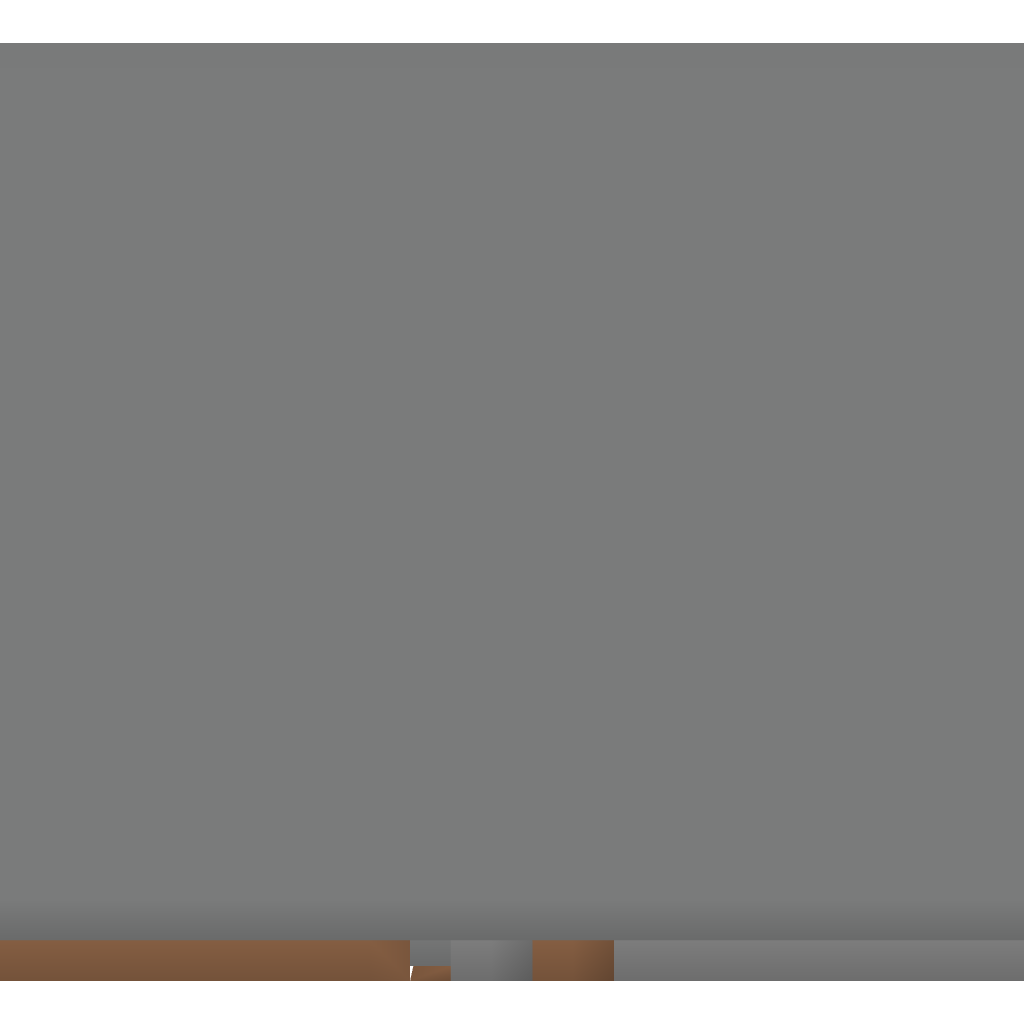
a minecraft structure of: Basic PvP Arena